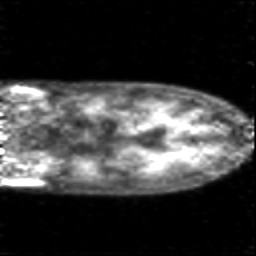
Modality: PET
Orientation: coronal
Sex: female
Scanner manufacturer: siemens